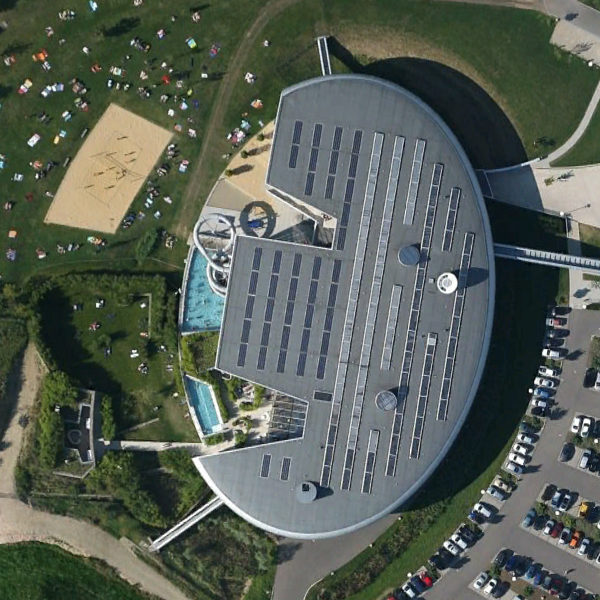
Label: Center